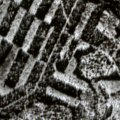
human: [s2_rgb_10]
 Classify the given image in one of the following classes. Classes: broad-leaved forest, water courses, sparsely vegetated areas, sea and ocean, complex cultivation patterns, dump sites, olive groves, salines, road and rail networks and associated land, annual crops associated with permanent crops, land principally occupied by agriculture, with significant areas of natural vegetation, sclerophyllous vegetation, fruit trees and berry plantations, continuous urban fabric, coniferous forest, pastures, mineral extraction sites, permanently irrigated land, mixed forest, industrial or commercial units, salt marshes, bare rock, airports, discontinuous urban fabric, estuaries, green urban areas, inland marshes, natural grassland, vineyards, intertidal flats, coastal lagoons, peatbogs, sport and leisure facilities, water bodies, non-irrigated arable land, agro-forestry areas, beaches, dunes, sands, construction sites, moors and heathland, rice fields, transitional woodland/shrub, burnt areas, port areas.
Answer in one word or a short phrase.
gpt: coniferous forest, mixed forest, transitional woodland/shrub